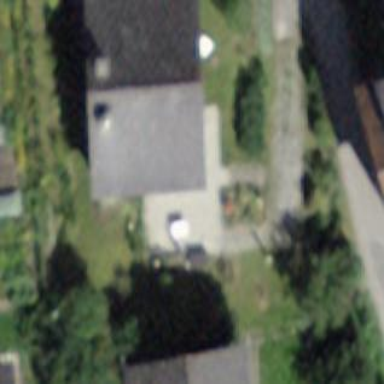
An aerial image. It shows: Simple house.